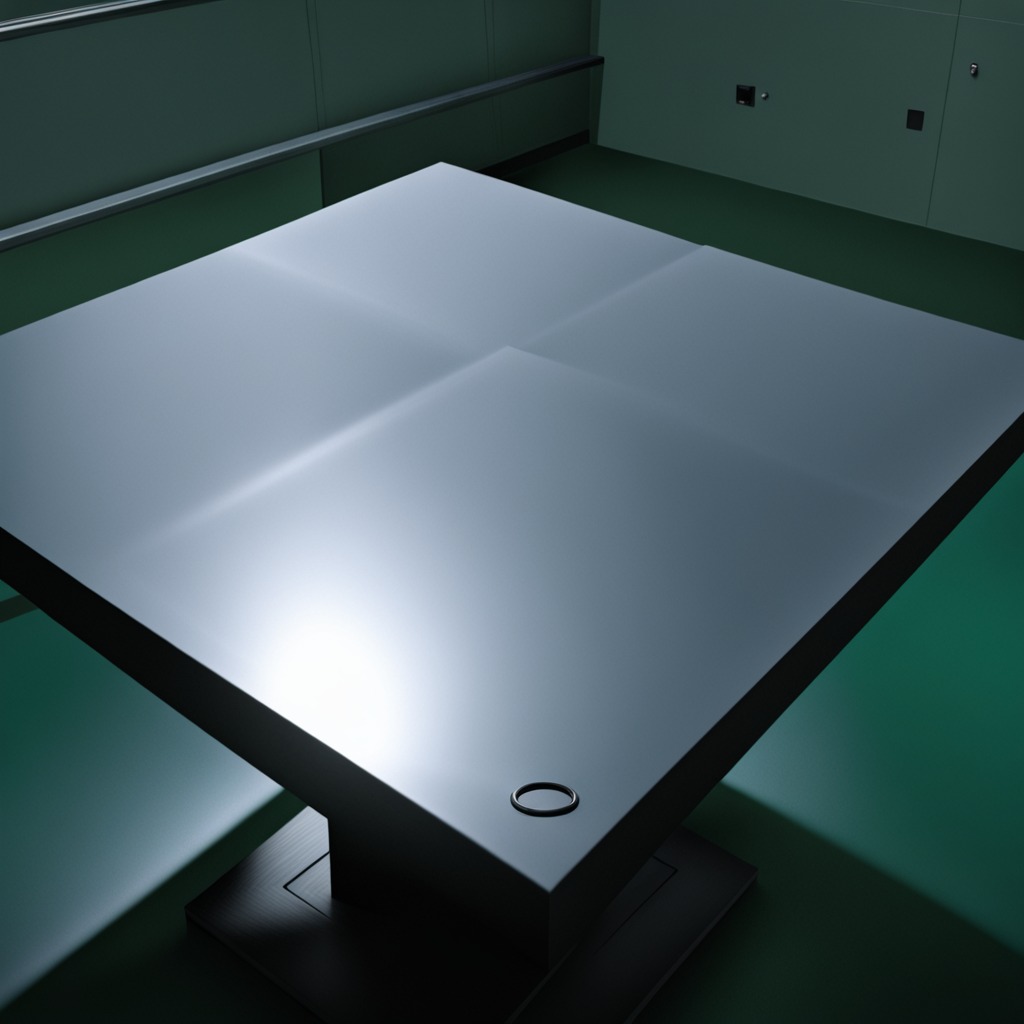
A rubber O-ring is lying on a clean empty table in a railway signal maintenance room lit by harsh overhead fluorescents photorealistic surface textures crisp shadows high dynamic range.